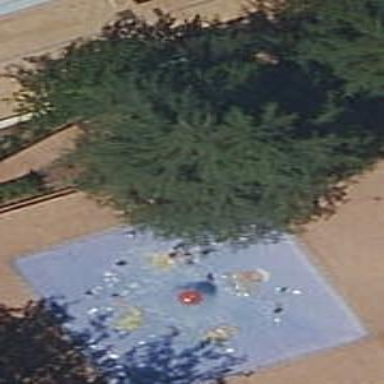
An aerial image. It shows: Swimming pool located in leisure land.